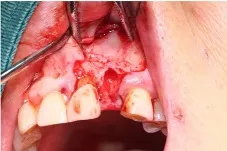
Intraoperative images. (A,B) Removal of cyst tissue and affected teeth.
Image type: medical_photograph (other_medical_photograph)